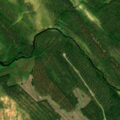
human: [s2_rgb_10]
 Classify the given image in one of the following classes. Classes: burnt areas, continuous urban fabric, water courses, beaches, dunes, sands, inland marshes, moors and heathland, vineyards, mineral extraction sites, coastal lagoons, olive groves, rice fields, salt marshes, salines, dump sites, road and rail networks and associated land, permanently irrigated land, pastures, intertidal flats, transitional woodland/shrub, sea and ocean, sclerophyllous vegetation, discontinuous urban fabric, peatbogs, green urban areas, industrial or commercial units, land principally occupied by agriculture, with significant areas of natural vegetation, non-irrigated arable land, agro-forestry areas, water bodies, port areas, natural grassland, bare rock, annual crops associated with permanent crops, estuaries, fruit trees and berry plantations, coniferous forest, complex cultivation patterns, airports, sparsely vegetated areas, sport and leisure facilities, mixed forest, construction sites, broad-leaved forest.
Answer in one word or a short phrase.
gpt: coniferous forest, transitional woodland/shrub